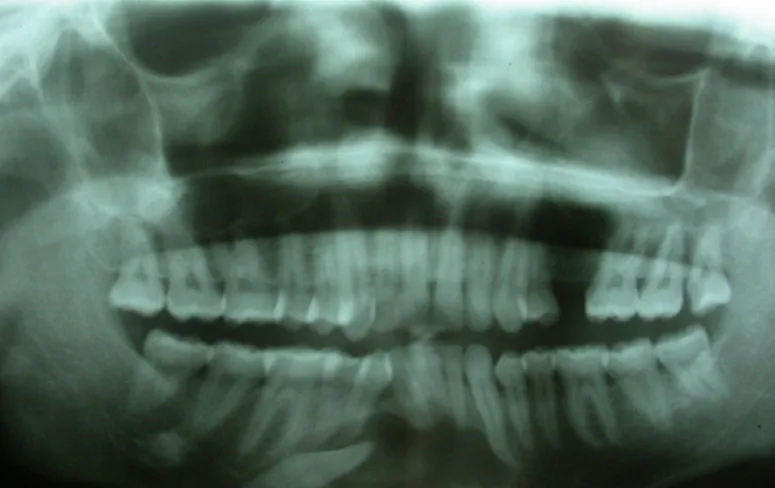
preoperative orthopantomography showing an oval radiolucent lesion in mandible.
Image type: radiology (x_ray)